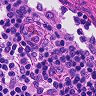
Metastatic tissue present: no